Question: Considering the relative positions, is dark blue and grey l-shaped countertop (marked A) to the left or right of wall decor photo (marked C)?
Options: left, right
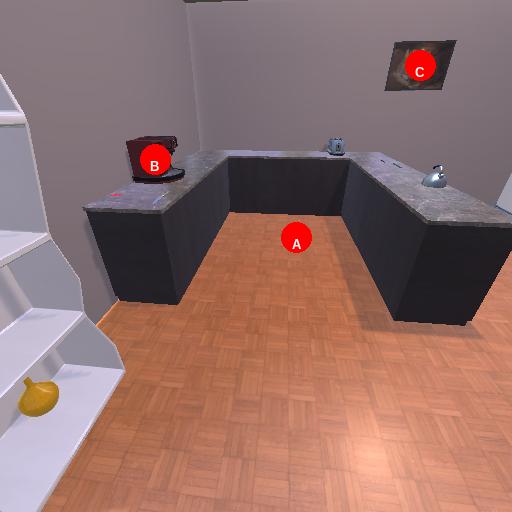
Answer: left